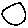
Label: circle